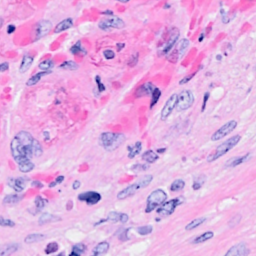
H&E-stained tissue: Breast